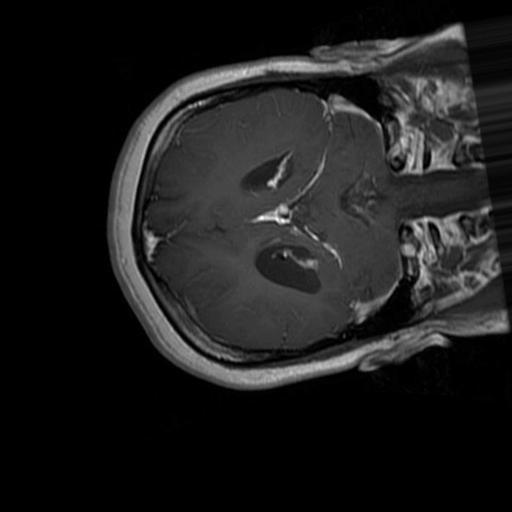
Label: brain_glioma